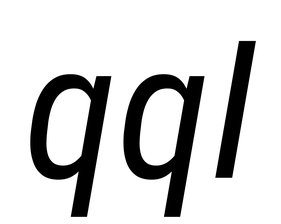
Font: Roboto-Italic_Condensed_Italic